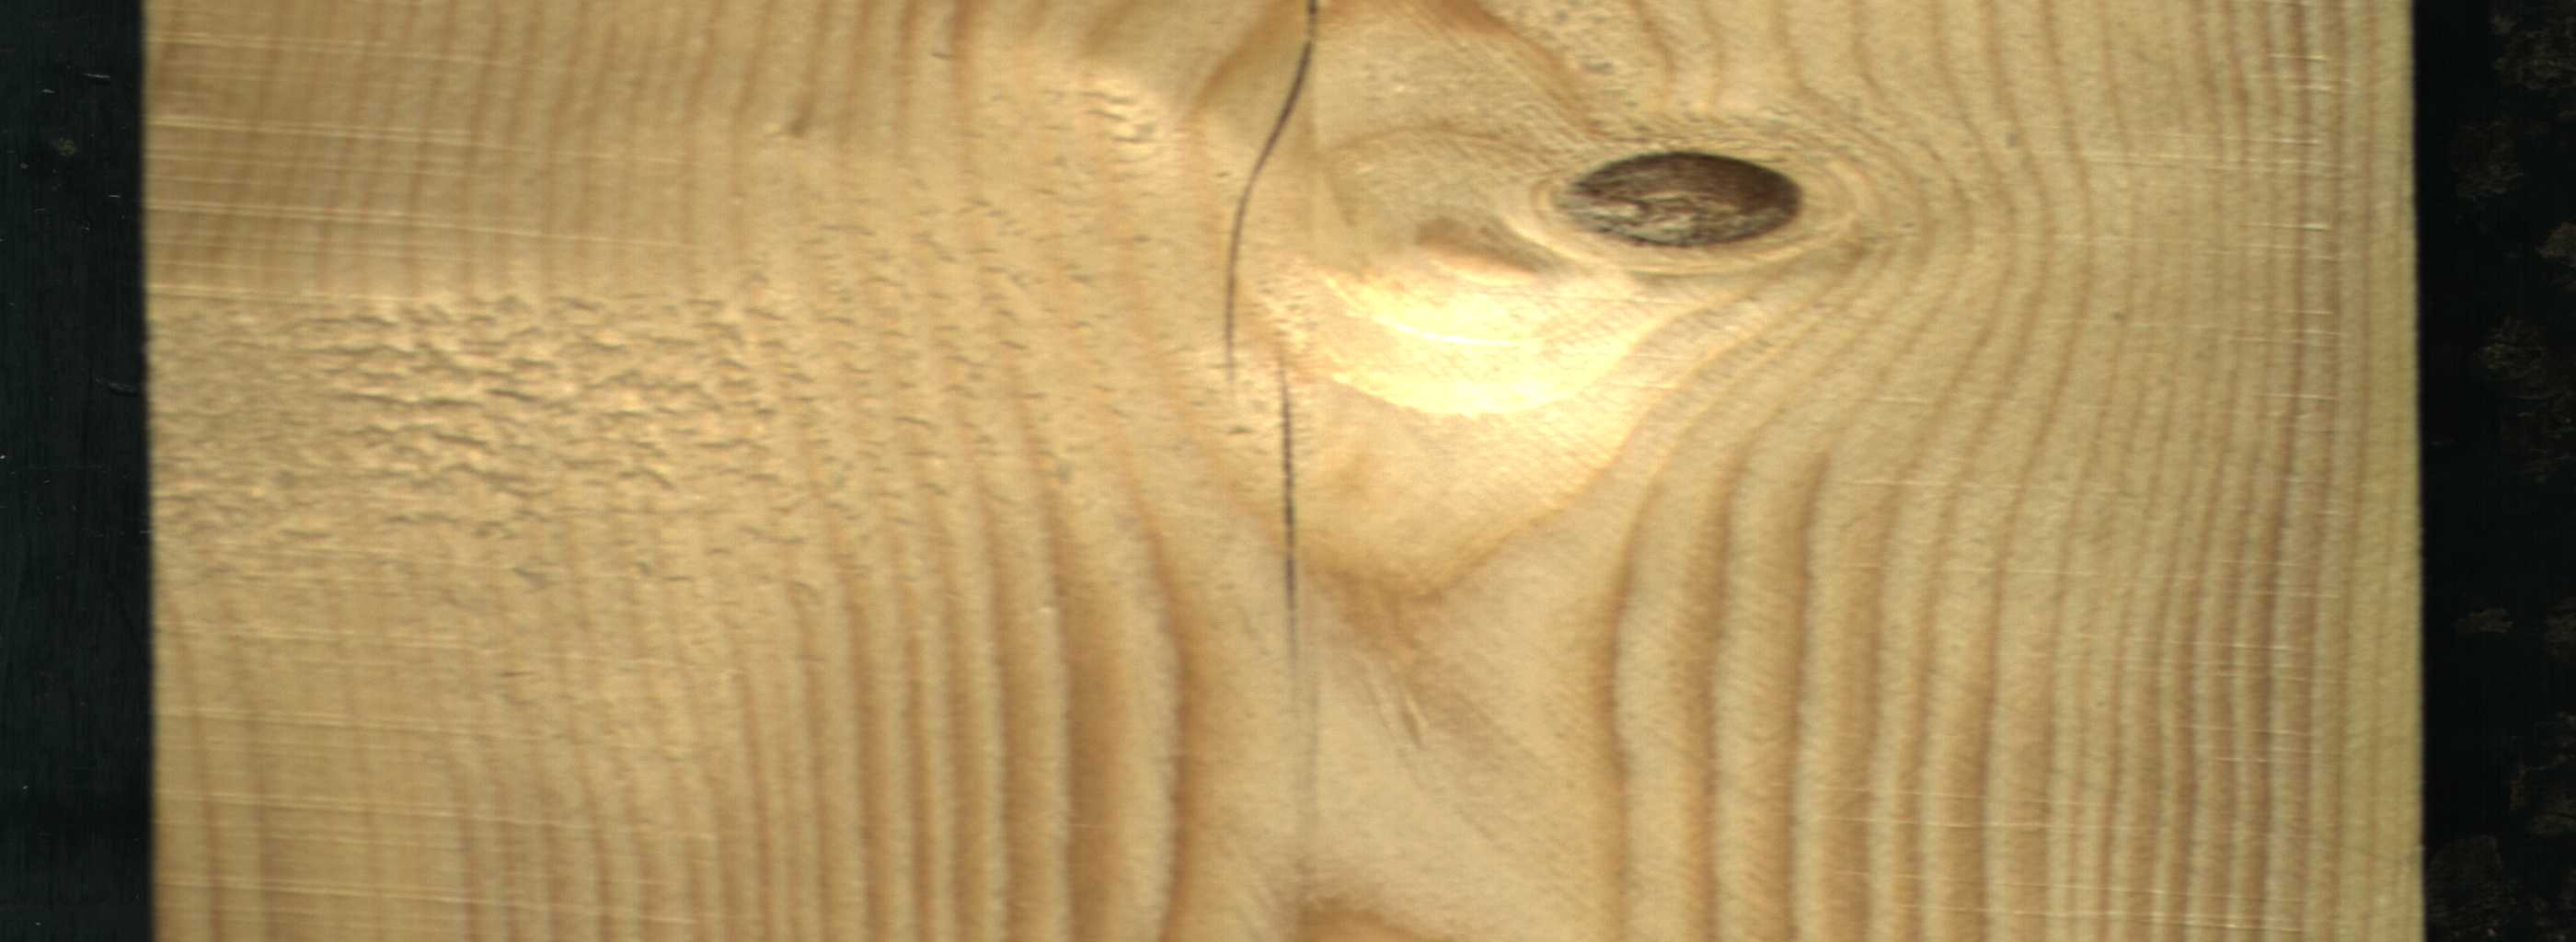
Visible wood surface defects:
Crack
Crack
Dead_Knot